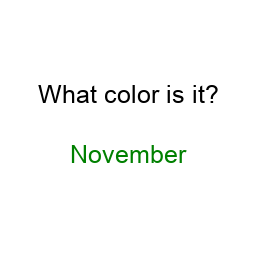
Color: green
Background color: white
Question text color: black